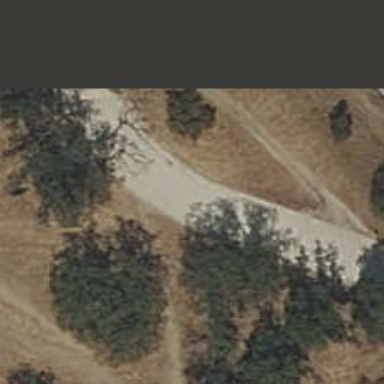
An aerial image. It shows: Compacted path.